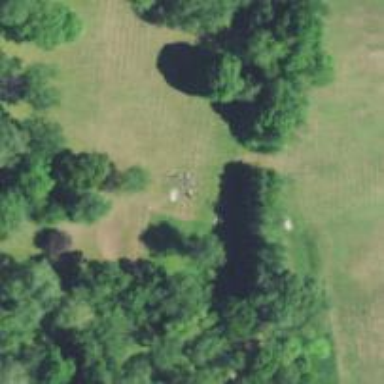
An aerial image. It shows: Disc golf tee.